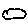
Label: cloud